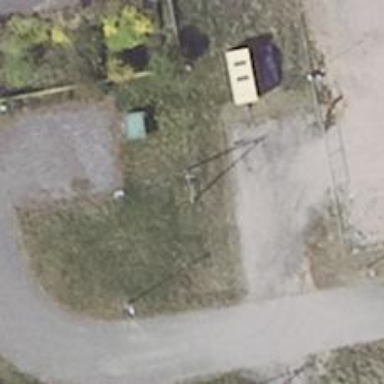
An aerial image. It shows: Minor power line with three cables.